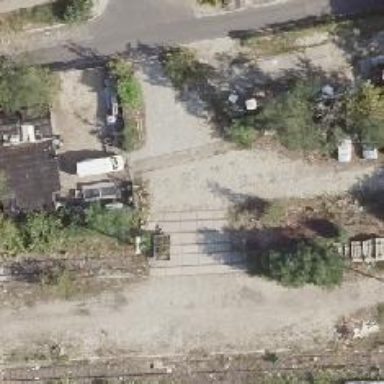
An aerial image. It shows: Railway level crossing.